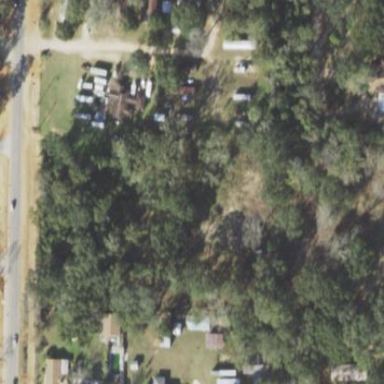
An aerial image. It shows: Residential area known as trailer park.